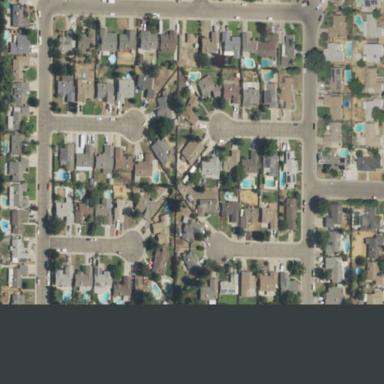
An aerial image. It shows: Single-family residential area in neighborhood setting.